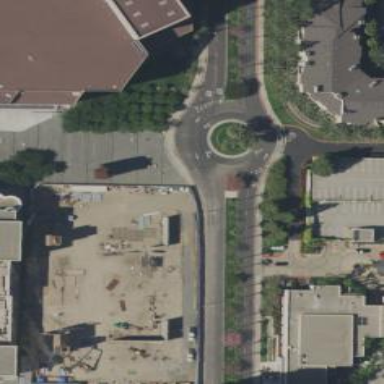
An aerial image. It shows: Tertiary road that leads to roundabout.